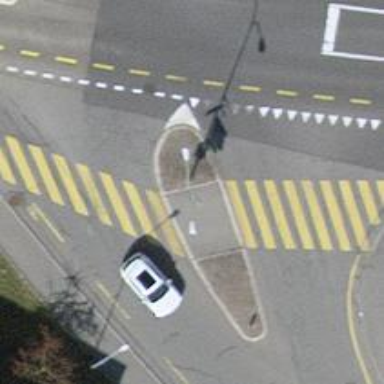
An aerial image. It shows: Marked zebra crossing with island in the middle.